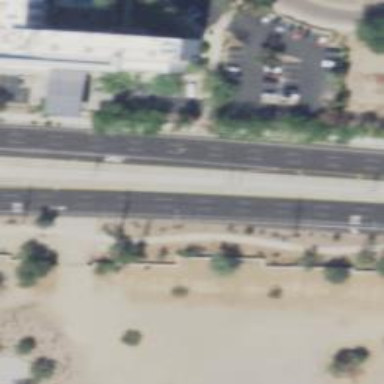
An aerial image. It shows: Primary road with asphalt surface.